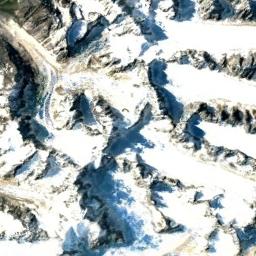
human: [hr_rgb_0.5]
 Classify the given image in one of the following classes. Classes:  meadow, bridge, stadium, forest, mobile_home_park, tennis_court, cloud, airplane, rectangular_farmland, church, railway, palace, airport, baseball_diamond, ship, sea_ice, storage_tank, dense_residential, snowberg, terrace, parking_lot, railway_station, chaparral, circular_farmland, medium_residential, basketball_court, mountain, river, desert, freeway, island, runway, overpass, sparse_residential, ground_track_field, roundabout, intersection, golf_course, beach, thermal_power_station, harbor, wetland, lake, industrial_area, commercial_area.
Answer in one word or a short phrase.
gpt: snowberg